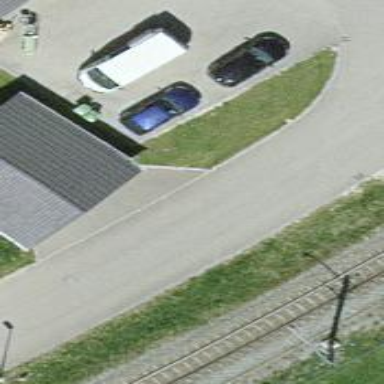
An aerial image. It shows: Garage building.